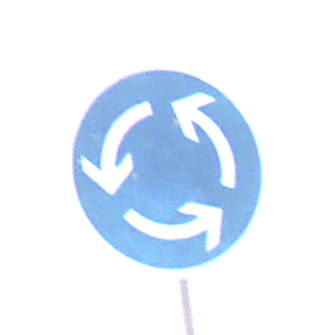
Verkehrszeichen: Kreisverkehr
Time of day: MorningAfternoon
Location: Outdoor (Nature)
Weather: PartlyCloudy
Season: NotSpecified
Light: Natural